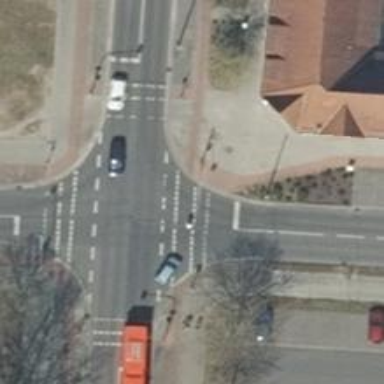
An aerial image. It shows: Traffic signals at road crossing.